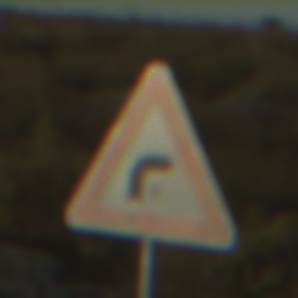
Verkehrszeichen: KurveRechts
Umgebung: Outdoor, Nature
Tageszeit: SunriseSunset
Wetter: PartlyCloudy
Licht: Natural
Jahreszeit: NotSpecified
Kontrast: HighContrast